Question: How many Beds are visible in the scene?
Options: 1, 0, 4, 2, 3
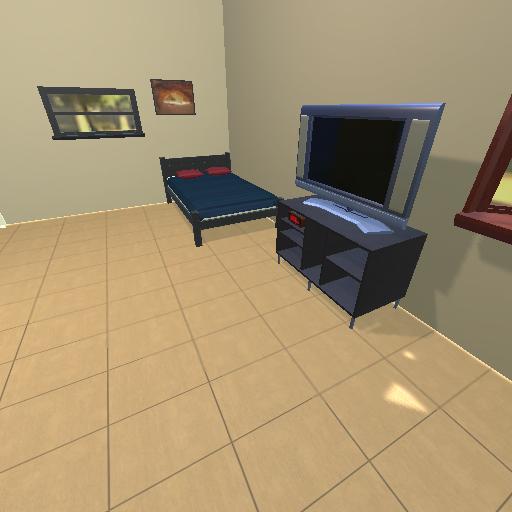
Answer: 1